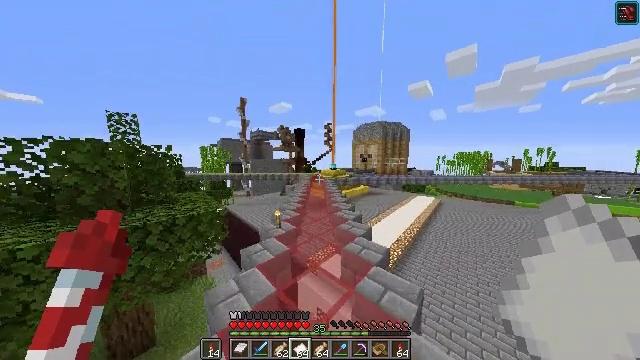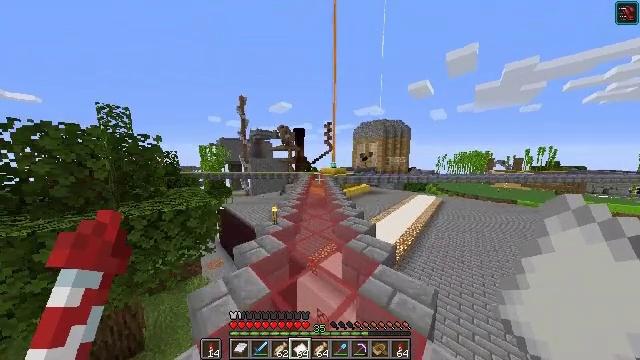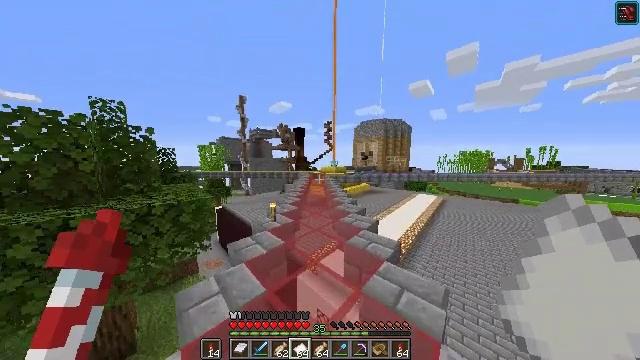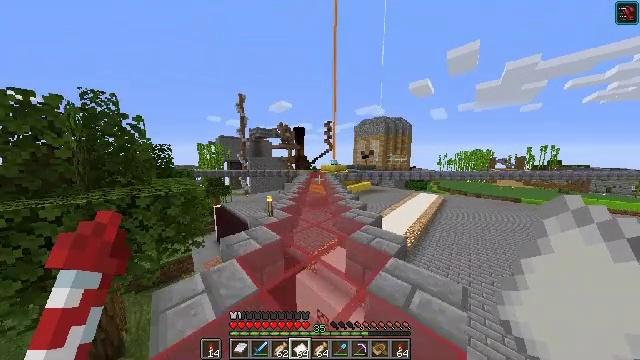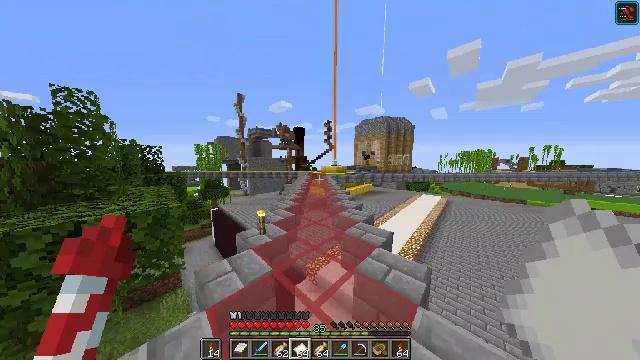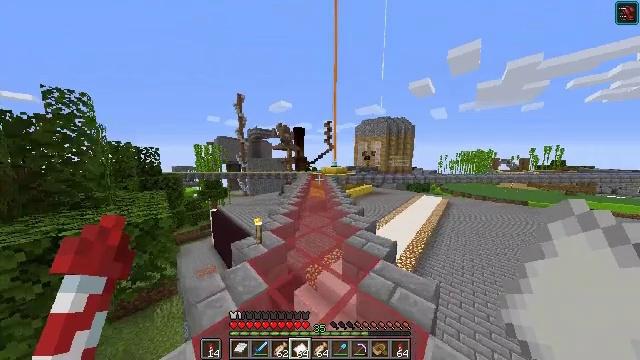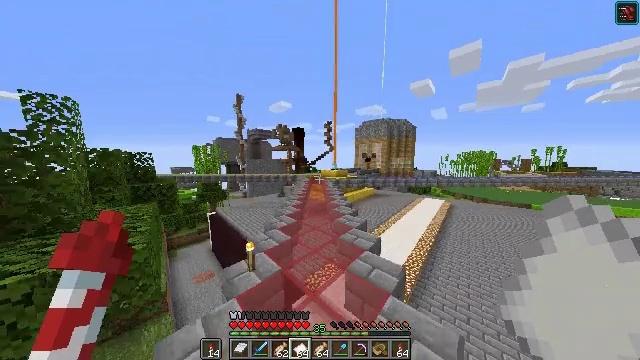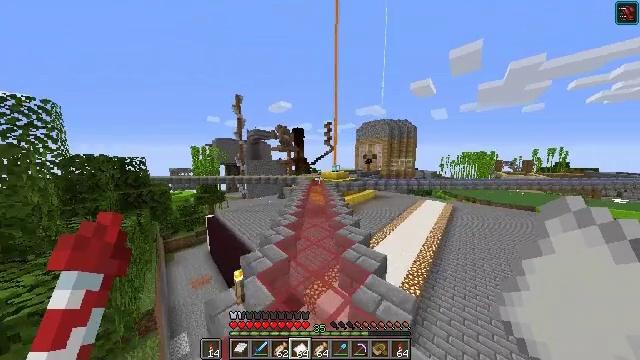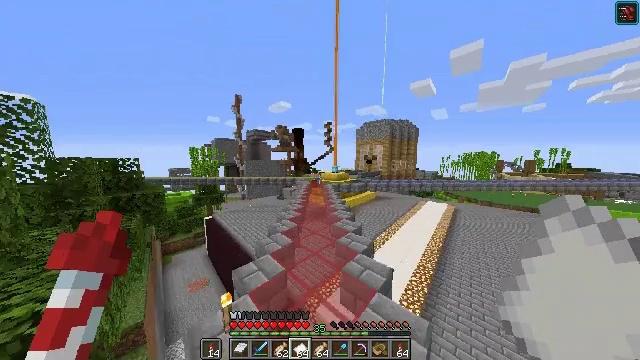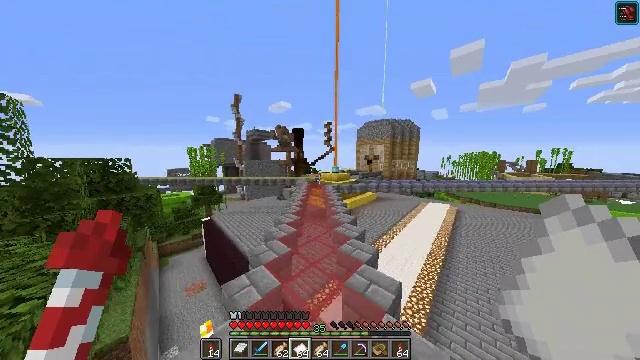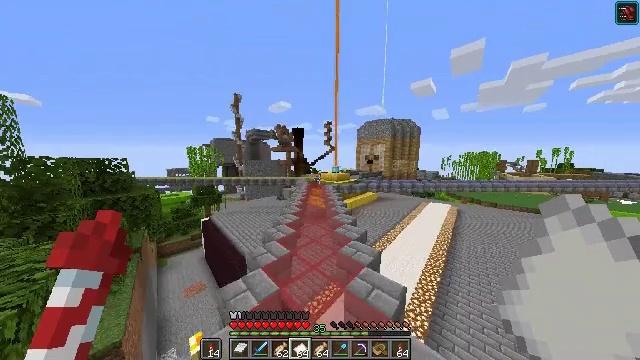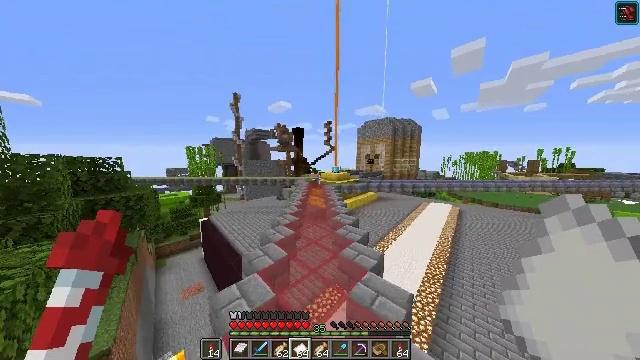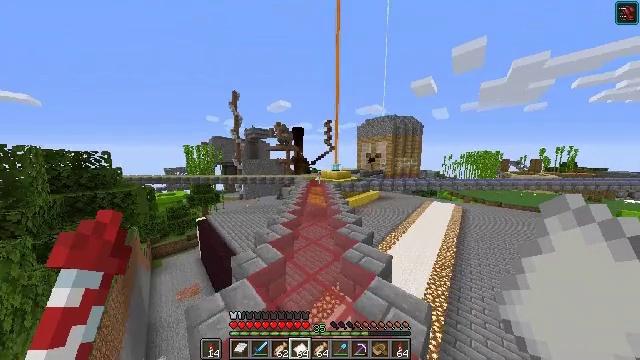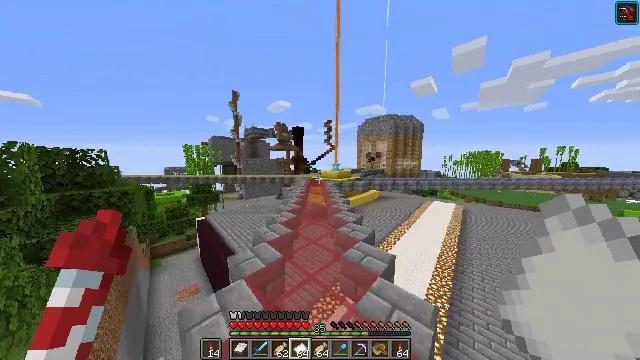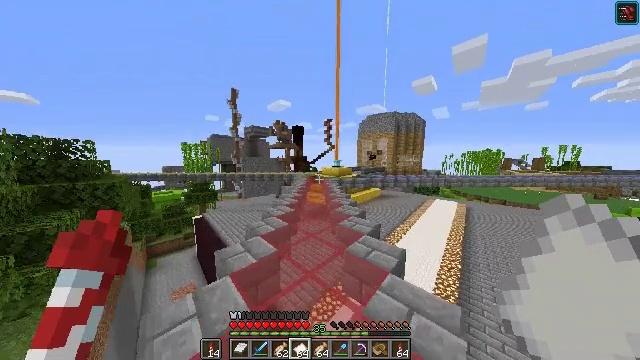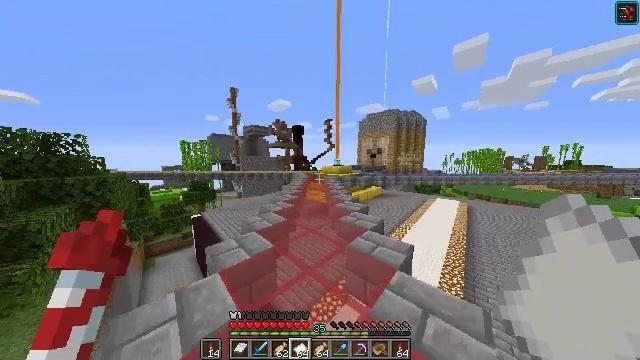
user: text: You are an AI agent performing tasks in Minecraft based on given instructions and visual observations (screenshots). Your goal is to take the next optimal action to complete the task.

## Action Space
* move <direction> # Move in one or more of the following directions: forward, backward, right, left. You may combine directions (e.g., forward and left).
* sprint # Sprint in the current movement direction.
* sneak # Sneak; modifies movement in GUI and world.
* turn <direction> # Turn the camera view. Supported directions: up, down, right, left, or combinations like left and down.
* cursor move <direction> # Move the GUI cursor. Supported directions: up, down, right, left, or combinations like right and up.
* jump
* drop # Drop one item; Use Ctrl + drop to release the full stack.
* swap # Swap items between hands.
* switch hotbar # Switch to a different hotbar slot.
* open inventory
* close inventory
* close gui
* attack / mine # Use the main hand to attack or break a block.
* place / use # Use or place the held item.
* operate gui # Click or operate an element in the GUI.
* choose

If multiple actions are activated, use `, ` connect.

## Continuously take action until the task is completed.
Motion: motion action
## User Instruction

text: Combine paper and a compass on a crafting table to craft a map.
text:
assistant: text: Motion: move forward, jump
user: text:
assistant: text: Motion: move forward, jump
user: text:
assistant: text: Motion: move forward, jump
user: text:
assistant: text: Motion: move forward, jump
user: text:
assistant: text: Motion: move forward, jump
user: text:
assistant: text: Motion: move forward, jump
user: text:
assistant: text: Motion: move forward, jump
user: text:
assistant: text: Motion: move forward, jump
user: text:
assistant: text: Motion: move forward, jump
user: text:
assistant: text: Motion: move forward, jump
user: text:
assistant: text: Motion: move forward, jump
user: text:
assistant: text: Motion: move forward, jump
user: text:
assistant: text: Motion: move forward, jump
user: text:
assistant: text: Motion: move forward, jump
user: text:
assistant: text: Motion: move forward, jump
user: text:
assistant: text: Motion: move forward, jump
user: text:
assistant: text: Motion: move forward, jump
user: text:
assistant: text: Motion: move forward, jump
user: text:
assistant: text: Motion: move forward, jump
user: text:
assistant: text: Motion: move forward, jump
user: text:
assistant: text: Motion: move forward, jump
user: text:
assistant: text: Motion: move forward, jump
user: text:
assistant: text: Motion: move forward, jump
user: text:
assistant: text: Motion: move forward, jump
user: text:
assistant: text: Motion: move forward, jump
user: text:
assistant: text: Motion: move forward, jump
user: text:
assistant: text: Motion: move forward, jump
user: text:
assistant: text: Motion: move forward, jump
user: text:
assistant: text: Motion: move forward, jump
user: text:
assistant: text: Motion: move forward, jump